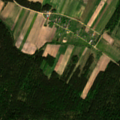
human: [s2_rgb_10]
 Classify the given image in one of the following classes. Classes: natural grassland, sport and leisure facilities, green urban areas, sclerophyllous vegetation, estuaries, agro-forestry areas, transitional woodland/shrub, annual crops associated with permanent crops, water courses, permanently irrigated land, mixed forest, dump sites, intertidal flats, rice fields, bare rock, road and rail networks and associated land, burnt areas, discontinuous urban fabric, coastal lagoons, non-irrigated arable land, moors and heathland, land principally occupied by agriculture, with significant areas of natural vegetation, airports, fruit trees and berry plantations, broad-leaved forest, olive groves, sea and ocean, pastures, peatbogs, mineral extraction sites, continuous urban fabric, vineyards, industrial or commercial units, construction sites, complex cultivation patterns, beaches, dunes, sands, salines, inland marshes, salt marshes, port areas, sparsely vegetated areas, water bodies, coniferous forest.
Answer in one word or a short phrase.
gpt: non-irrigated arable land, complex cultivation patterns, coniferous forest